Modality: planning_CT
Slice 36 of 114
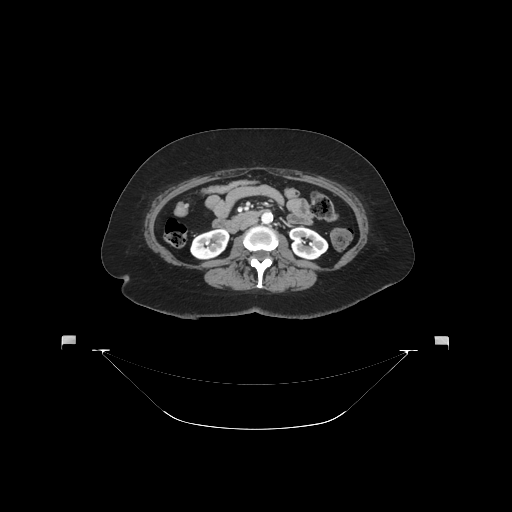